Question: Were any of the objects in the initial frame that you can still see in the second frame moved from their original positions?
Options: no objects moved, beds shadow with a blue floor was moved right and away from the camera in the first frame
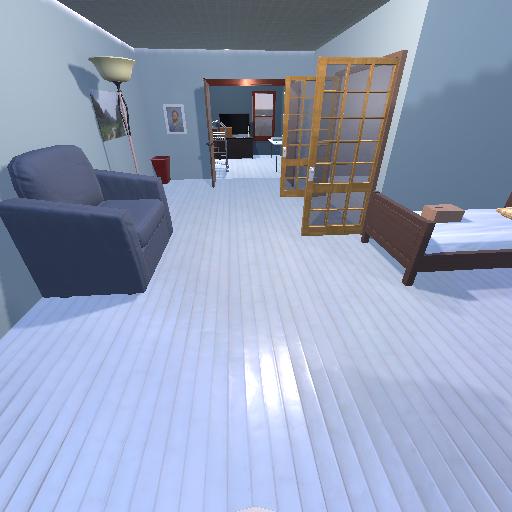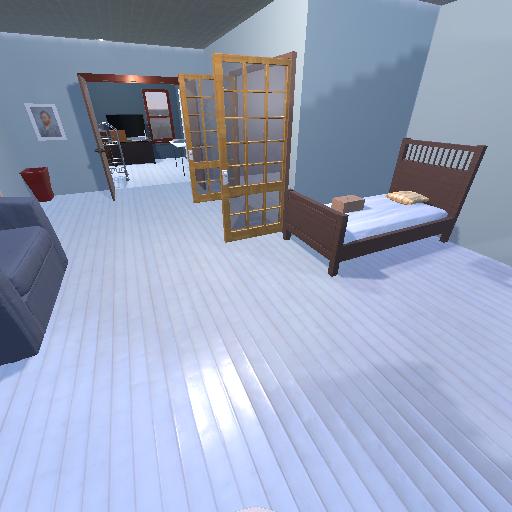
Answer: no objects moved